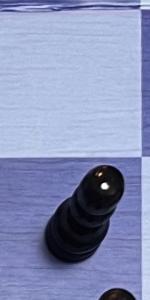
Label: Pawn_Black